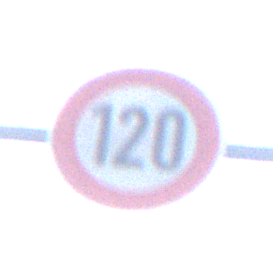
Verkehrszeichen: Geschwindigkeit120
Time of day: SunriseSunset
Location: Outdoor (Urban)
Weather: PartlyCloudy
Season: NotSpecified
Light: Natural